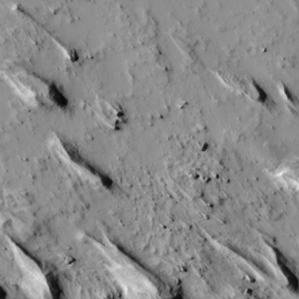
Label: non_frost